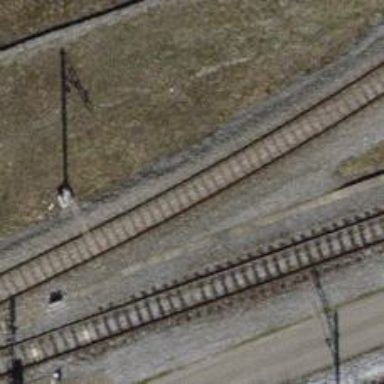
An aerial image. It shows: Railway yard with one track. The railway is electrified with contact line.